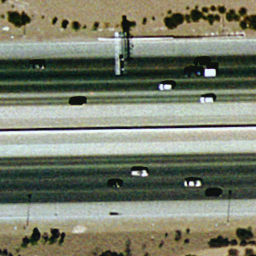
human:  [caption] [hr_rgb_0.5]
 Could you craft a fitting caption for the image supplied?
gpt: Two straight freeways closed to each other .

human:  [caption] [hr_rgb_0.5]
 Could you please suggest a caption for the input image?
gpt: Two straight freeways with some cars on them .

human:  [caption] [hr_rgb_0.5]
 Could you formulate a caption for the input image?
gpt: There are two straight freeways with some cars on the roads .

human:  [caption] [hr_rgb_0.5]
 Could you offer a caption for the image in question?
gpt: There are two straight freeways closed together .

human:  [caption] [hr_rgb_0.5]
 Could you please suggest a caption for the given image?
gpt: Two straight freeways closed to each other with some cars on them .